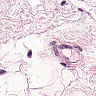
Metastatic tissue present: no